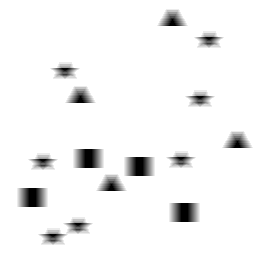
Squares: 4
Triangles: 4
Stars: 7
Total shapes: 15